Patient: sex F, age 68
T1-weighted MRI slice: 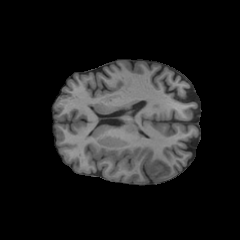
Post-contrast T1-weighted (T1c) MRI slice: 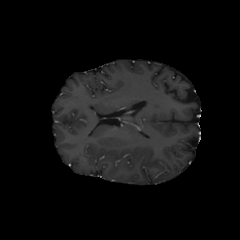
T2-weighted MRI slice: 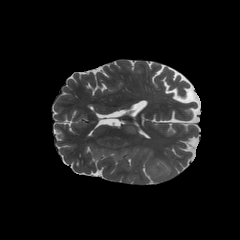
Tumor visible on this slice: yes
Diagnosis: Glioblastoma, IDH-wildtype
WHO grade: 4